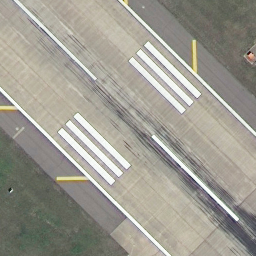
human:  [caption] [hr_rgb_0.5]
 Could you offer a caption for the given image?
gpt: There are some mark lines on the straight runway .

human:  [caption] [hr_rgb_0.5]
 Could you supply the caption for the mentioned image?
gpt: It is a straight runway with some mark lines on it .

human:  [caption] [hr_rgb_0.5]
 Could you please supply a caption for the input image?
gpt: A straight runway with some mark lines on it .

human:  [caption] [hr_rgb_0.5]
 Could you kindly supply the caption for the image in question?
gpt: It is a straight runway with some white mark lines on it .

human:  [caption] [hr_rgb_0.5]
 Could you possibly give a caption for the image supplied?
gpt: A straight runway with some white mark lines on it .